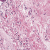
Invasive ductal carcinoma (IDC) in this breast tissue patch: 0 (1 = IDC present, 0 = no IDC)